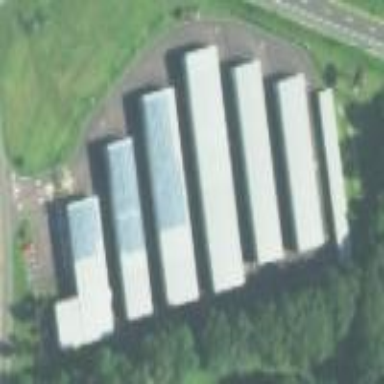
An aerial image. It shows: Commercial area with storage rental shop.